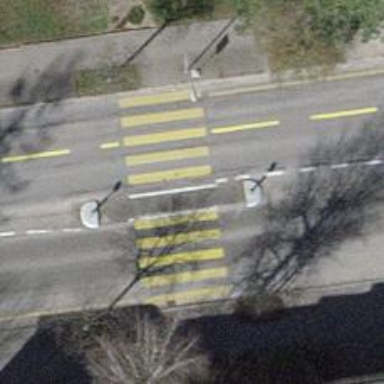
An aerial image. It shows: Uncontrolled zebra crossing with marked island on the road.